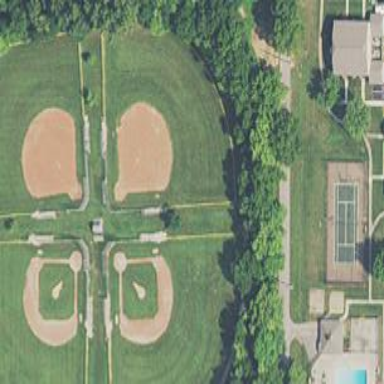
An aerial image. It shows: Baseball pitch for leisure and sports activities.